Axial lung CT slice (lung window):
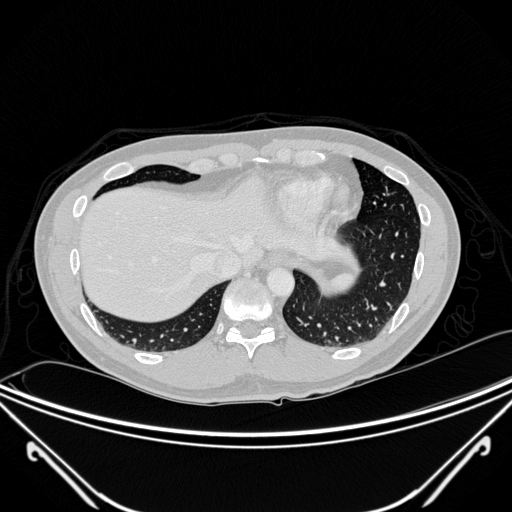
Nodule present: no